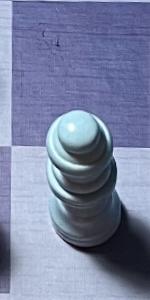
Label: Queen_White